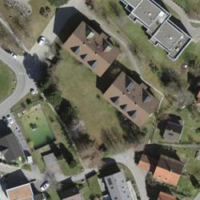
EUNIS habitat code: 54
Species observed at this site:
Carpinus betulus